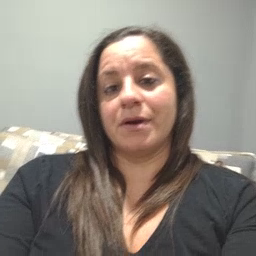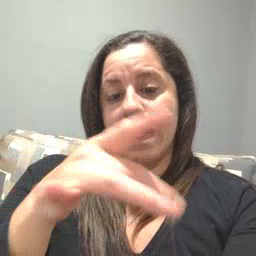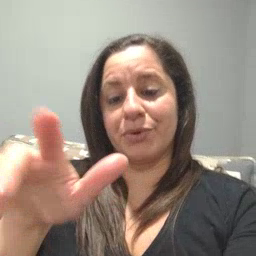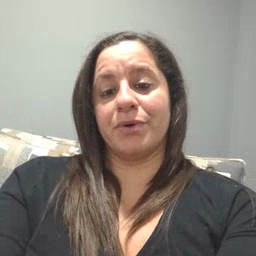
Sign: empty